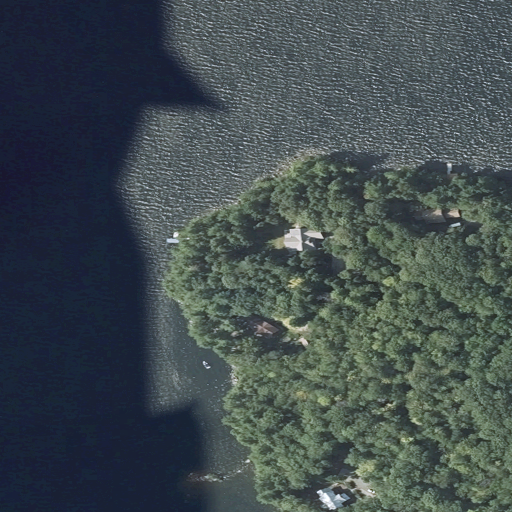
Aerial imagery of cape in Maine named Stony Point containing open water, deciduous forest, evergreen forest, open development, mixed forest, grassland, and low intensity development